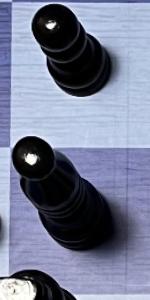
Label: Bishop_Black